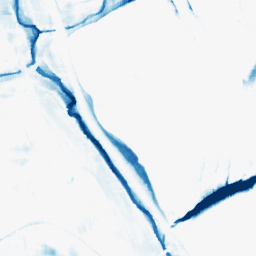
Category: morphological
Decomposition family: morphological_rect
Decomposition parameters: operation: closing
width: 20
height: 20
Upsampling method: sinc_hamming
Upsampling parameters: scale: 8
kernel_size: 16
Upsampling scale: 8